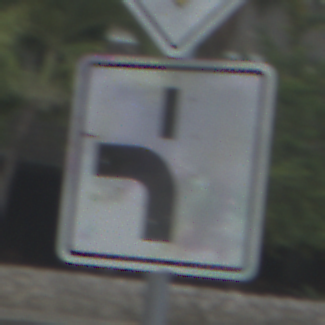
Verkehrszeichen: VerlaufVorfahrtsstrasse5
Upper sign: Vorfahrtsstrasse
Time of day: MorningAfternoon
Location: Outdoor (Suburban)
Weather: PartlyCloudy
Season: NotSpecified
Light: Natural